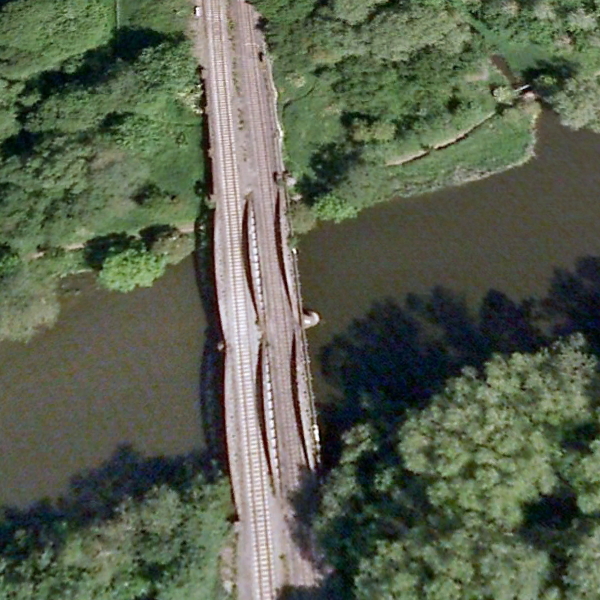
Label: Bridge